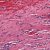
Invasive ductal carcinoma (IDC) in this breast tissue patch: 0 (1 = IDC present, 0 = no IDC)